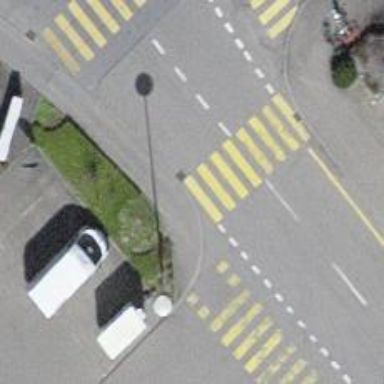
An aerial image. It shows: Uncontrolled zebra crossing with notable zebra markings.